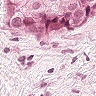
Metastatic tissue present: yes